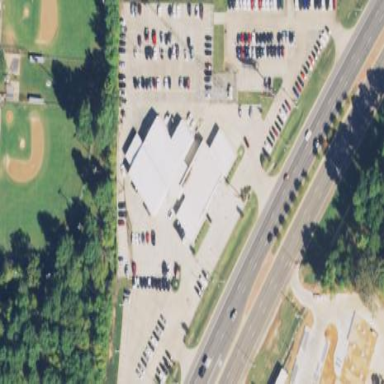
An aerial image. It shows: Building housing car shop.